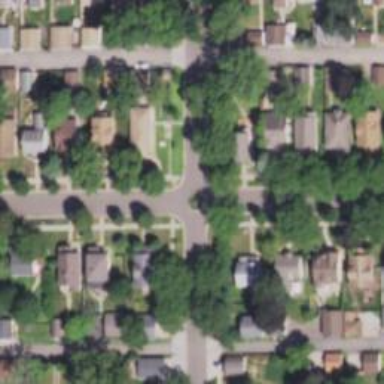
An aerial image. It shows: Residential road with sidewalk on the left side.